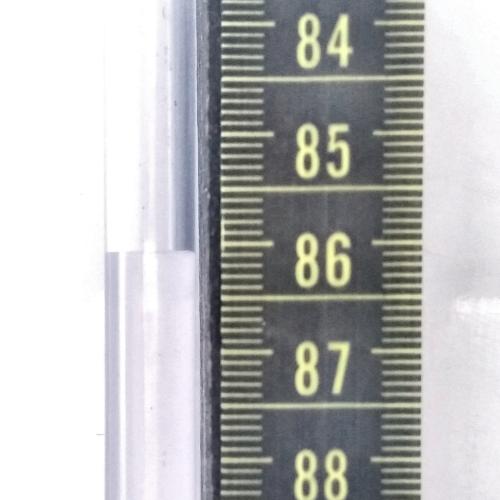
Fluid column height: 86.1 cm